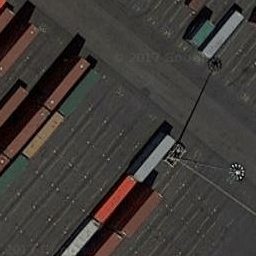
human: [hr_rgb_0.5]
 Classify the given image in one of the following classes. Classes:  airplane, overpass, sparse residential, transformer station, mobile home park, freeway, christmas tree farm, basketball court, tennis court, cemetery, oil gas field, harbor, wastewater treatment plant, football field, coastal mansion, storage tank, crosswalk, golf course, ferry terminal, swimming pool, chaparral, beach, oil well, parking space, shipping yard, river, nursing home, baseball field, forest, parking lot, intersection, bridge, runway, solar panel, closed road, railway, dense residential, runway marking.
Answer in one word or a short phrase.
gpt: shipping yard